Aerial crown-view tile of a tropical tree (Barro Colorado Island, Panama), acquired 20240716:
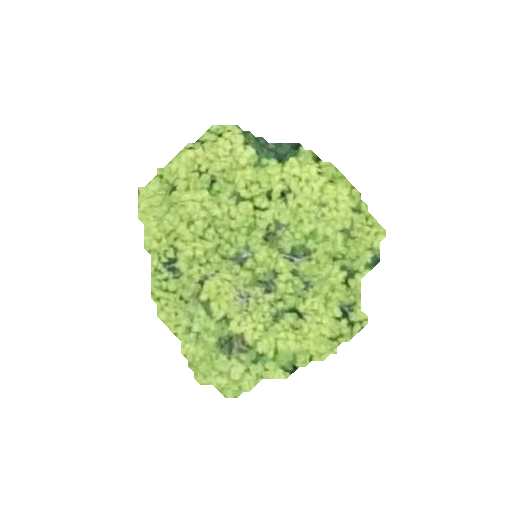
Species: Tabebuia rosea
GBIF accepted scientific name: Tabebuia rosea
Crown area: 72.895 m²